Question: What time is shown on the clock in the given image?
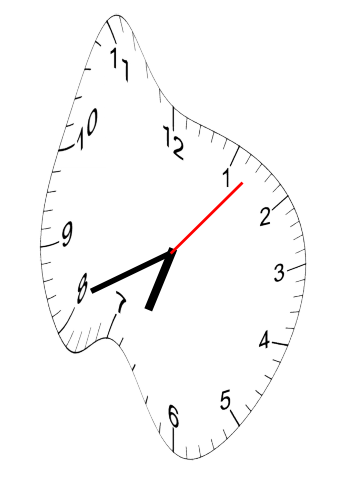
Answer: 06:41:07